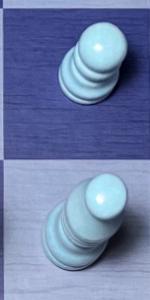
Label: Bishop_White